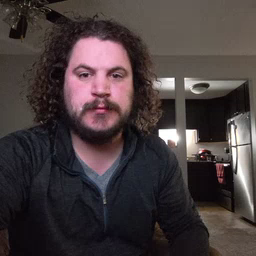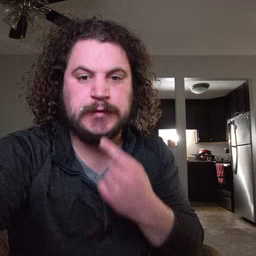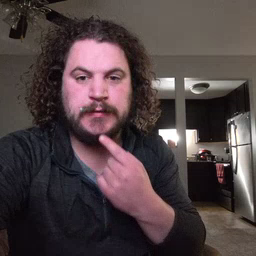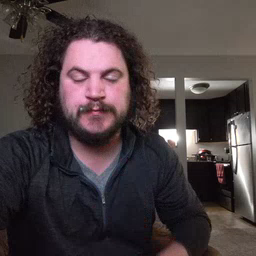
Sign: say